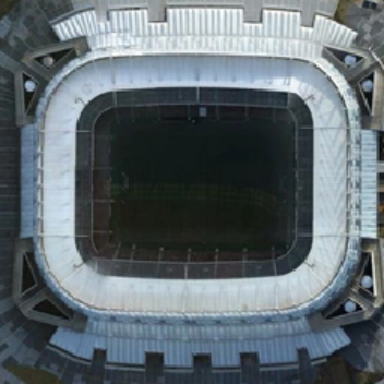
The playground is in a large white rectangular stadium .